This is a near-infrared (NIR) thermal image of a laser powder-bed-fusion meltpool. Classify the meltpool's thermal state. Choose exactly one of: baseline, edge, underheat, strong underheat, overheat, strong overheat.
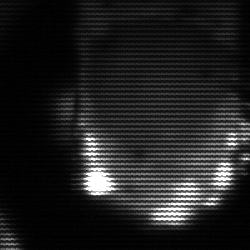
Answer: baseline